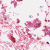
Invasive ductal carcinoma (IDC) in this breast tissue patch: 0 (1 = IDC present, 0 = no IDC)